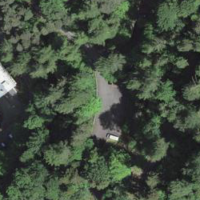
EUNIS habitat code: 43
Species observed at this site:
Cardamine heptaphylla